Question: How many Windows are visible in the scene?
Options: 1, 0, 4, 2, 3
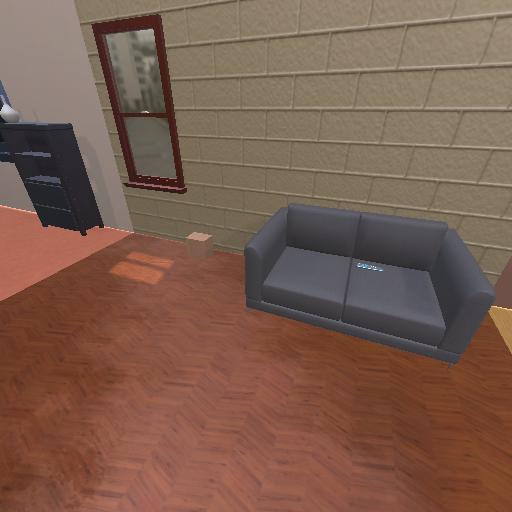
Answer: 1